Question: I'm using an ASP.net menu and when i hover inside my menu item's table, i change the background color on the table column, but unless i hover over the link text itself, the link text color will not change.
Is it possible to have the link text color changed on the table hover?
Example below shows what happens.

Excuse the ugly CSS:
'''
.TopStaticSelectedStyle
{
cursor: pointer;
font-size: 11px;
font-family: Verdana;
}
.TopStaticMenuStyle a,
.TopStaticMenuStyle a:visited,
.TopStaticMenuStyle a:active
{
color: #ffffff;
text-decoration: none;
font-weight: bold;
font-family: Verdana;
}
.TopStaticMenuStyle a:hover
{
color: #000000;
text-decoration: none;
font-size: 11px;
font-weight: bold;
font-family: Verdana;
}
.TopStaticMenuItemStyle td
{
padding: 0px 12px 0px 12px;
text-align: center;
background-color: #6c85b0;
height: 18px;
border-top: solid 1px #012754;
border-bottom: solid 1px #012754;
border-left: solid 1px #012754;
border-collapse:collapse;
}
.TopStaticHoverStyle
{
font-weight: normal;
font-family: Verdana;
}
.TopStaticHoverStyle td
{
padding: 0px 12px 0px 12px;
text-align: center;
background-color: #ffffff;
height: 18px;
border-top: solid 1px #012754;
border-bottom: solid 1px #012754;
border-left: solid 1px #012754;
border-collapse:collapse;
color: #000000;
}
'''
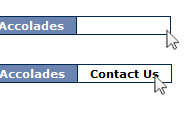
Answer: I scrapped your css and just started from scratch but you should be able to get the idea from <URL>.
So some basic table html:
'''
<table>
<tr>
<td>
<a href="#">Test</a>
</td>
<td>
<a href="#">Test 2</a>
</td>
</tr>
</table>
'''
And then the css:
'''
a {
color:#000;
}
td {
border:solid 1px black;
background:#234567;
padding:5px 10px;
}
td:hover {
background:#eee;
}
td:hover a {
color:#ccc;
}
td a:hover {
color:#777;
}
'''
The key here is the 'td:hover a' selector which is what you need to change the color on hover of the 'td'.